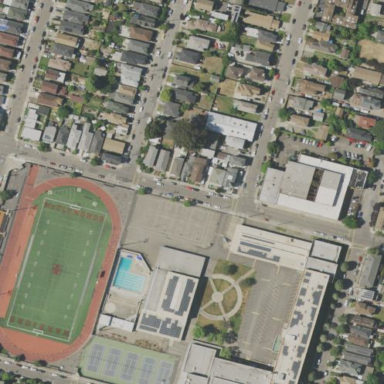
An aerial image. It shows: School.